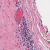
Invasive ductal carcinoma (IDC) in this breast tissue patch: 0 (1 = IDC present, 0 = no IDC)